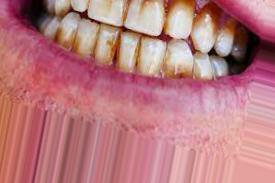
Condition: Tooth Discoloration